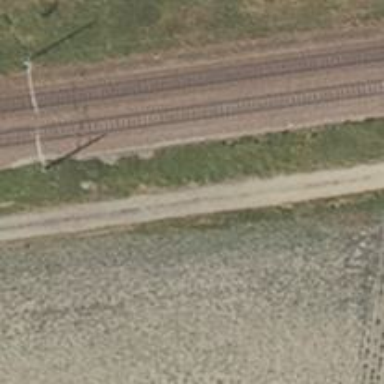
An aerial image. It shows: Close-up of railway platform edge.